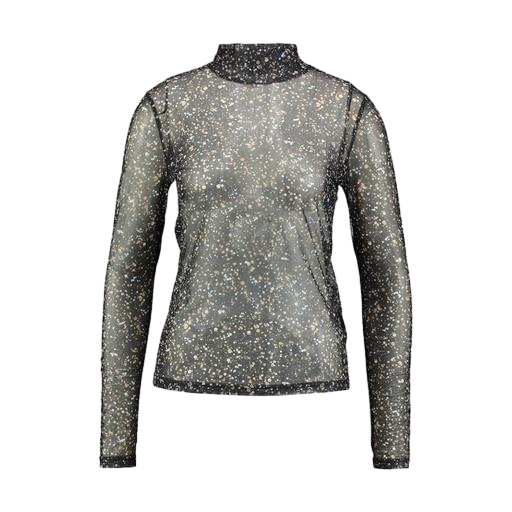
black petite printed mock-neck top only macy, high-neck top, gold high-neck top, white background